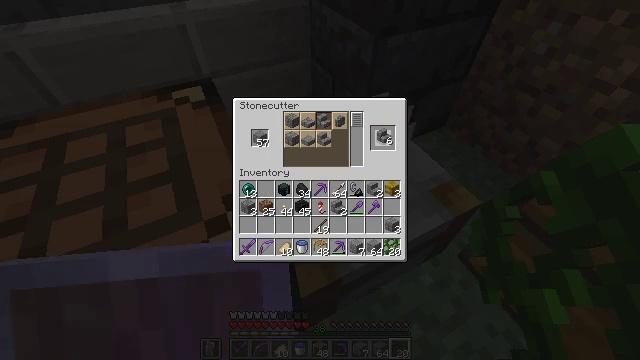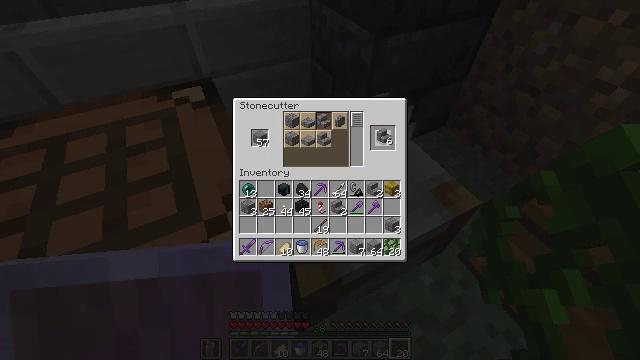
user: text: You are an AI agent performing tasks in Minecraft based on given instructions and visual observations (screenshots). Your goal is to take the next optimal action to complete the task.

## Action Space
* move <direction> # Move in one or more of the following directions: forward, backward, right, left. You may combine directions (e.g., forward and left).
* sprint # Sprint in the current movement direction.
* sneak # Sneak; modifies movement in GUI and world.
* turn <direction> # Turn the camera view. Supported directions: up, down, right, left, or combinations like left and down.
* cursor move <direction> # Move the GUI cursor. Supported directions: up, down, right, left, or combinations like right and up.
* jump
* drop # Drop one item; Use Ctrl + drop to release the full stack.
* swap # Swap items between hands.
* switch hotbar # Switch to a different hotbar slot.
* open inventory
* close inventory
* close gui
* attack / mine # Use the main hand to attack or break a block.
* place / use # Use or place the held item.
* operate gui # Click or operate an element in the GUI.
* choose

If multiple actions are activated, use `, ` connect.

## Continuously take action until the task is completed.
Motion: motion action
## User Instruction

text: Arrange stone bricks to craft stone brick stairs.
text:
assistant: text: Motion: no_op
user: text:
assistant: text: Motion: no_op